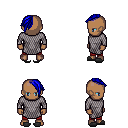
a pixel art fantasy rpg character, male body template, human, dark skin, chain mail, red pants, blue long mohawk hairstyle, gray slippers, four views (front, back, left, right), 2x2 character sprite sheet, small pixel art, hard edges, no anti-aliasing